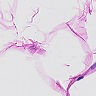
Metastatic tissue present: no